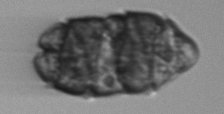
Label: Margalefidinium